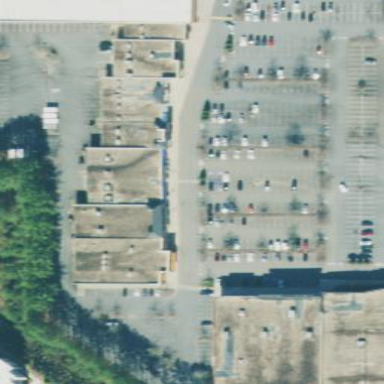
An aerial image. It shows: Commercial building.